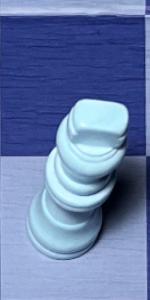
Label: King_White